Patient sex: F
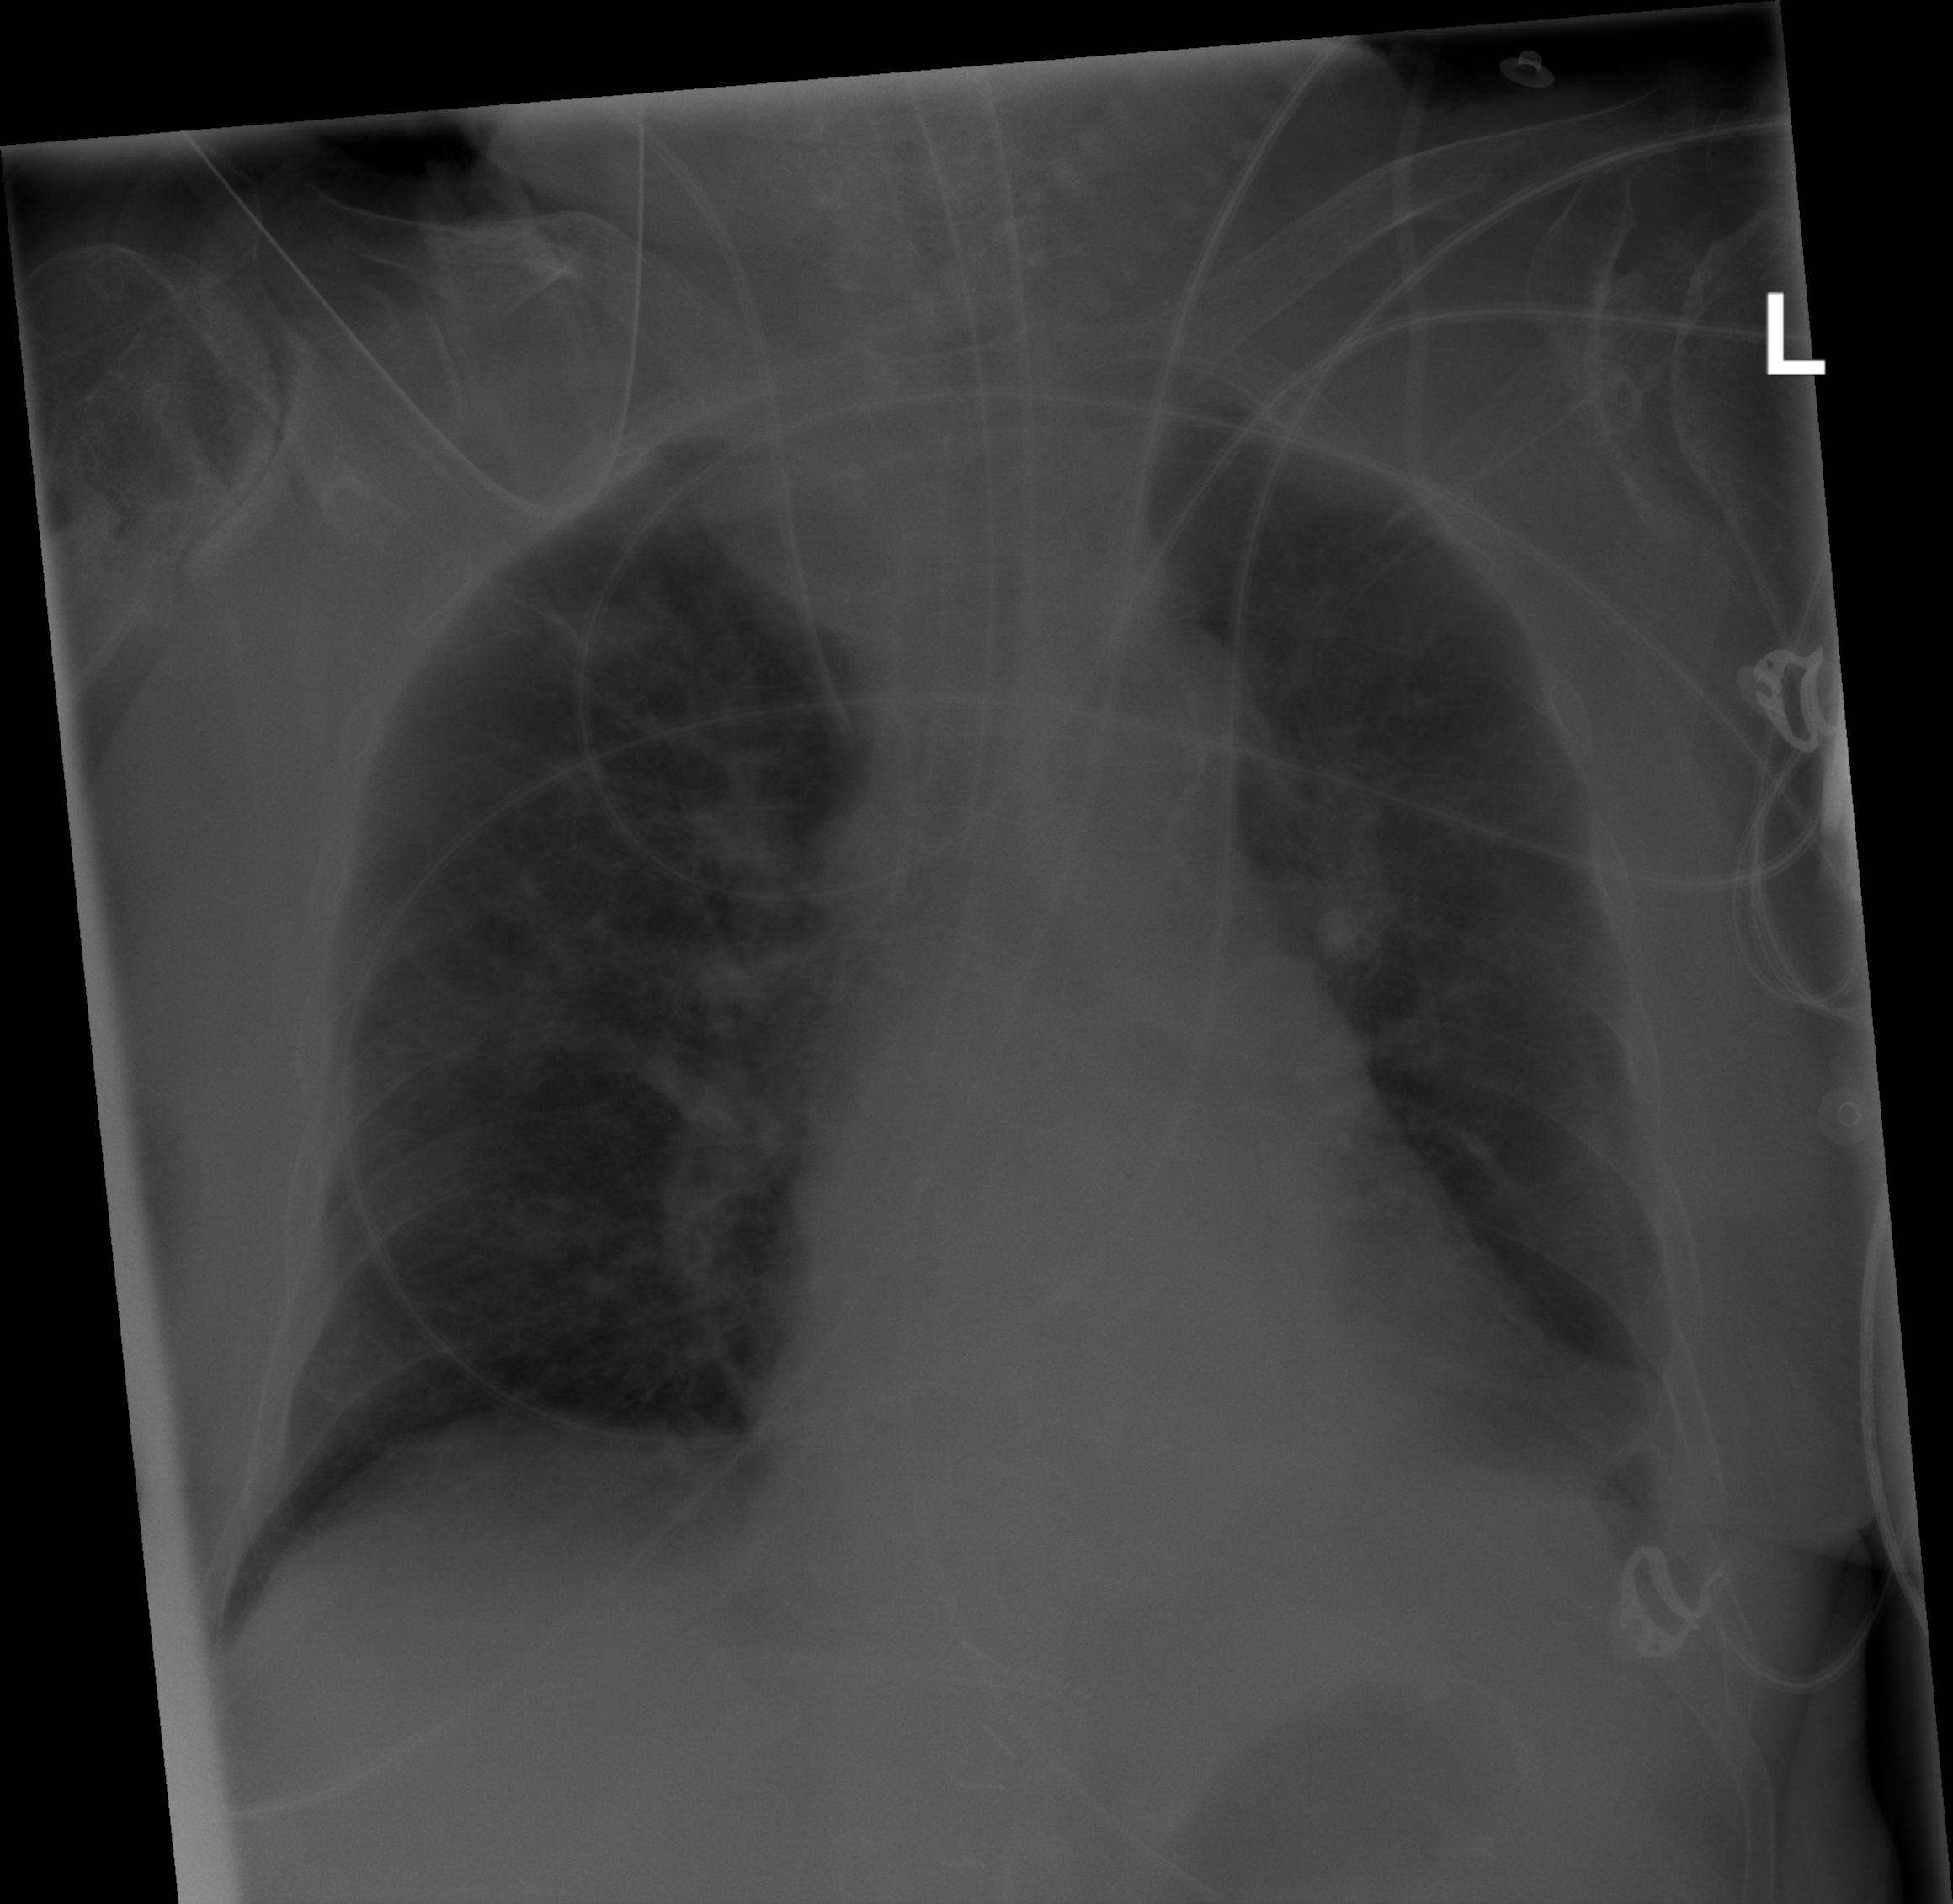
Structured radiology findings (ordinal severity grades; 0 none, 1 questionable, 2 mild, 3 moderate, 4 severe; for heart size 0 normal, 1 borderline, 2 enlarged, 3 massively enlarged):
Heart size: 1
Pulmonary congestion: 0
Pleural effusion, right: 0
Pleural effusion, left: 2
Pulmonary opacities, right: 0
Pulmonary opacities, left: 0
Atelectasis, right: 0
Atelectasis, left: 0